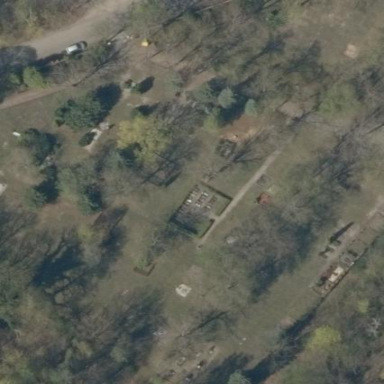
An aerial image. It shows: Cemetery.